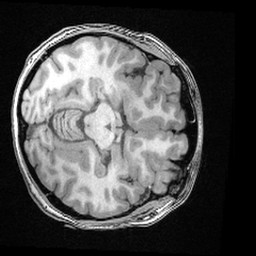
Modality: T1w
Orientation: axial
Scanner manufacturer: ge
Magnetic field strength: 3 T
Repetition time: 0.008572 s
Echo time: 0.003384 s